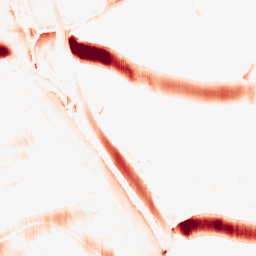
Category: morphological
Decomposition family: morphological_ellipse
Decomposition parameters: operation: opening
width: 30
height: 5
Upsampling method: sinc_hamming
Upsampling parameters: scale: 2
kernel_size: 16
Upsampling scale: 2